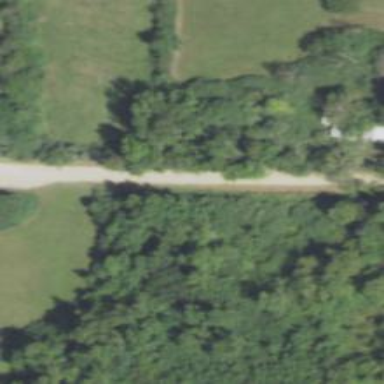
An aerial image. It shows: Tertiary road.